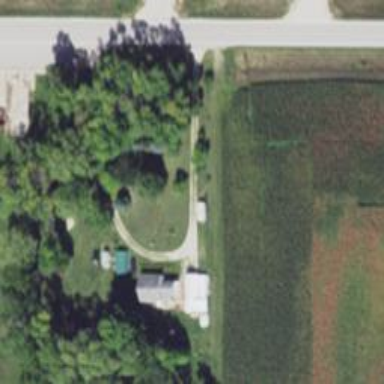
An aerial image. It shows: Driveway.